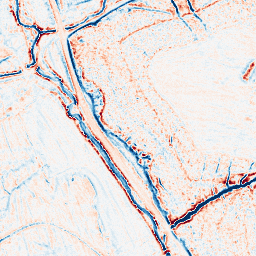
Category: edge_preserving
Decomposition family: bilateral
Decomposition parameters: d: 9
sigma_color: 75
sigma_space: 25
Upsampling method: lanczos
Upsampling parameters: scale: 4
Upsampling scale: 4